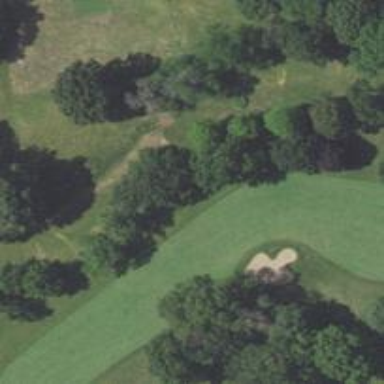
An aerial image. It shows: Golf hole.